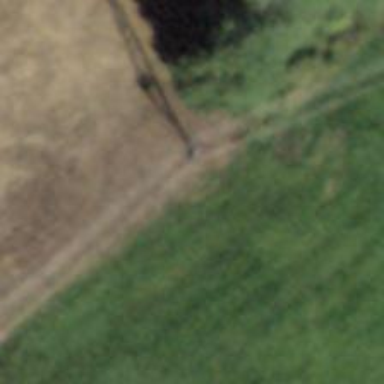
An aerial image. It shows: Power pole.